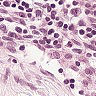
Metastatic tissue present: no